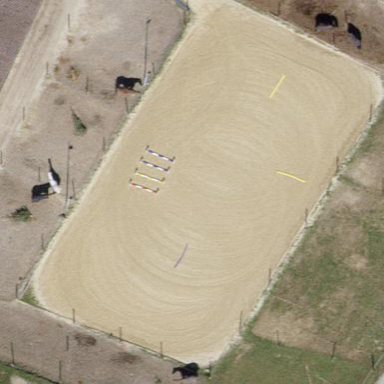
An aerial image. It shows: Equestrian pitch for leisure land activities.